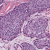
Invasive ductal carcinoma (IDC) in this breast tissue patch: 1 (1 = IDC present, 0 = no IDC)